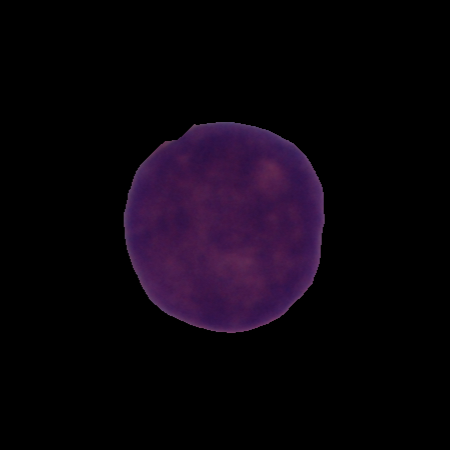
Label: cancer